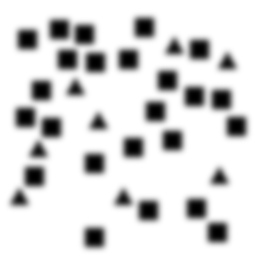
Squares: 24
Triangles: 8
Stars: 0
Total shapes: 32